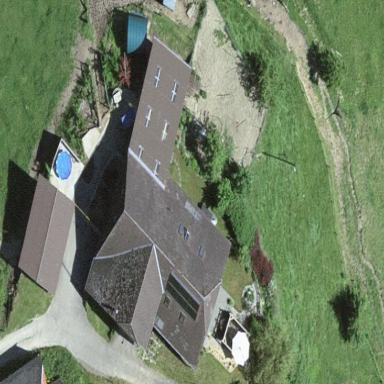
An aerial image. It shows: Farm building.